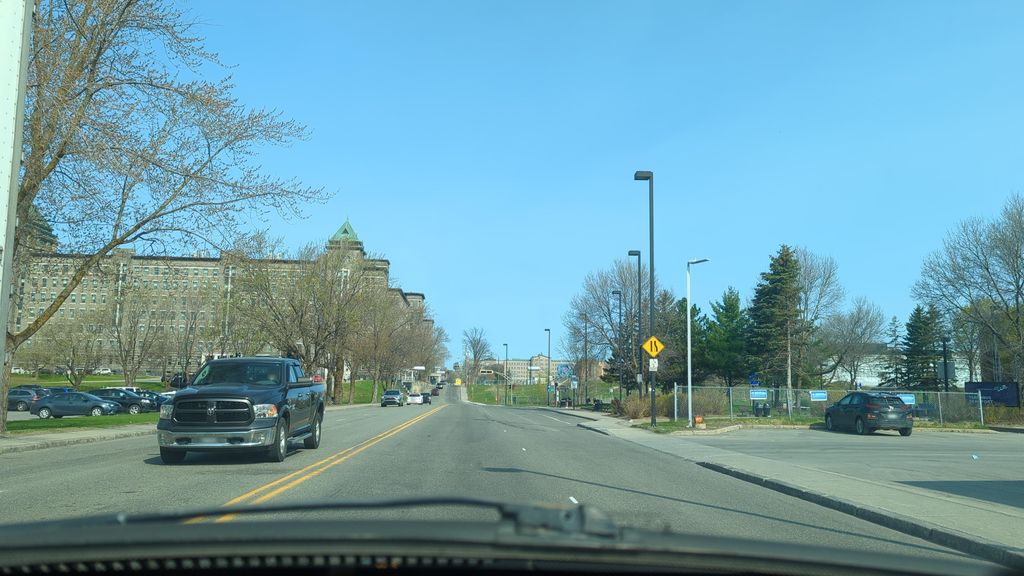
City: quebec_city